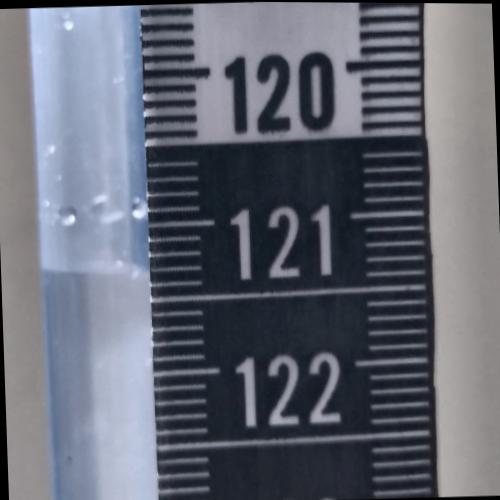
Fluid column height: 121.3 cm